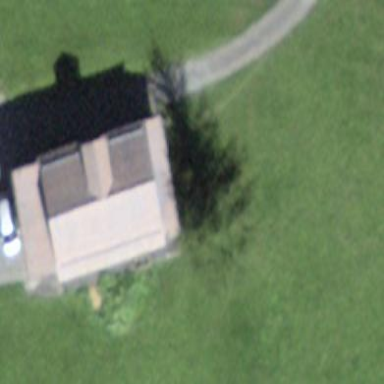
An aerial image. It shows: Barn.